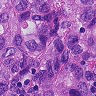
Metastatic tissue present: yes